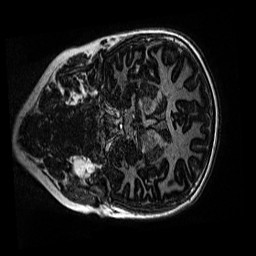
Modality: MP2RAGE
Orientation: coronal
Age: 10
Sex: female
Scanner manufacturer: siemens
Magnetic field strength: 3 T
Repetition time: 4 s
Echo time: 0.00299 s